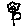
Label: flower